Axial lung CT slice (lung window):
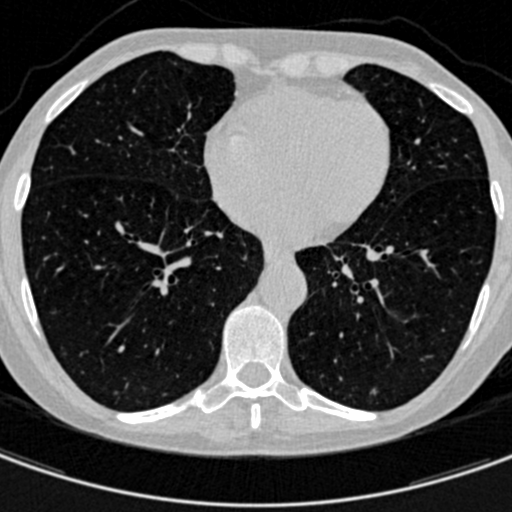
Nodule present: yes
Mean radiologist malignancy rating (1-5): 2.5